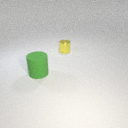
small yellow metal cylinder behind large green rubber cylinder